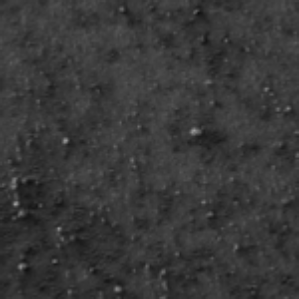
Label: frost